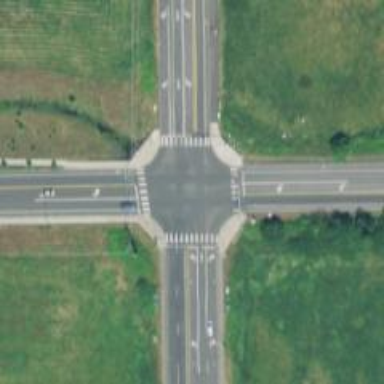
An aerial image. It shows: Crossing on the road.